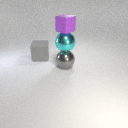
large gray metal sphere below large cyan metal sphere